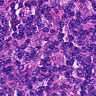
Metastatic tissue present: no